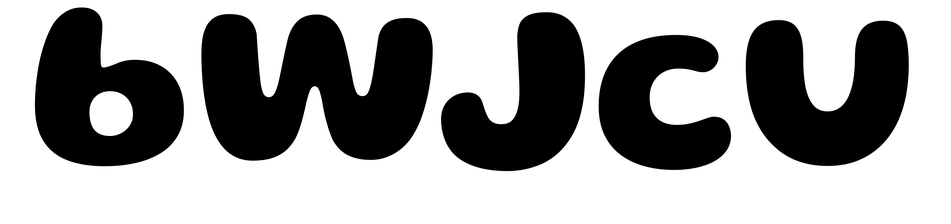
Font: Gluten_Bold